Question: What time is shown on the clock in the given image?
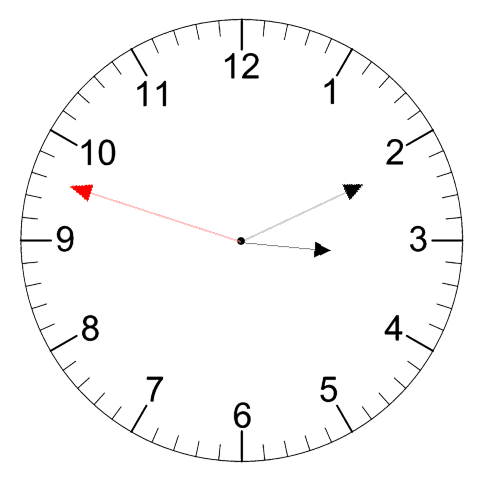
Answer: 03:10:48